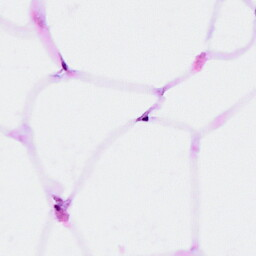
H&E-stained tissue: Breast